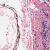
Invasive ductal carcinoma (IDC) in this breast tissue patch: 1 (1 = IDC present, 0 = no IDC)